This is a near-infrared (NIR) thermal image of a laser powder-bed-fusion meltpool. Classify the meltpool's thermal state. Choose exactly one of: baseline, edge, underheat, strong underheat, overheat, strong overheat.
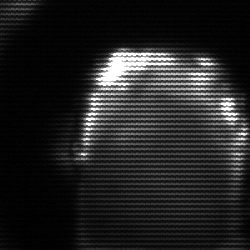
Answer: baseline